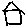
Label: house